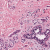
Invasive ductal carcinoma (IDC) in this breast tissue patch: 0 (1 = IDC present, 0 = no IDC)